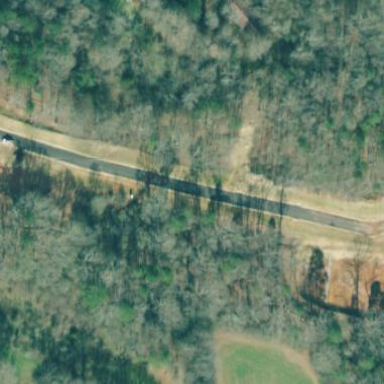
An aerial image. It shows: Road in use.